Question: I'm trying to simulate some data in R to check my manual calculations of how variance changes in a simple model that involves a sequence of normally-distributed random variables being averaged. However, I find I'm getting results that are not only inconsistent with my manual calculations, but inconsistent with each other. Clearly I'm doing something wrong, but I'm having trouble isolating the problem(s).
Conceptually, the model involves two steps: First, storing a variable, and second, using the stored variable(s) to produce an output. The output is then stored as a new variable, contributing to future outputs, and so on. I assume storage is noisy (i.e., what's stored is a random variable rather than a constant), but that no further noise is added in output production, which simply involves averaging the existing stored variables. Thus, my model involves the following steps, where V_i is the variable stored at step i, and O_i is the ith output:

and so on.
I've tried simulating this in R in two ways: First,
'''
nSamples <- 100000
o1 <- rnorm(nSamples) # First output
o2 <- rowMeans(cbind(rnorm(nSamples, mean=o1),rnorm(nSamples))) # Second output, averaged from first two stored variables.
o3 <- rowMeans(cbind(rnorm(nSamples, mean=o2),rnorm(nSamples, mean=o1),rnorm(nSamples))) # Third output, averaged from first three stored variables.
'''
This gives me
'''
var(o1) # Approximately 1, as per my manual calculations.
var(o2) # Approximately .75, as per my manual calculations.
var(o3) # Approximately .64, where my manual calculations give 19/36 or approximately .528.
'''
Initially, I trusted the code and assumed my calculations were wrong. Then, I tried the following alternative code, which more explicitly follows the steps I used manually:
'''
nSamples <- 100000
initialValue <- 0
v1 <- rnorm(nSamples, initialValue)
o1 <- v1
v2 <- rnorm(nSamples, o1)
o2 <- rowMeans(cbind(v1, v2))
v3 <- rnorm(nSamples, o2)
o3 <- rowMeans(cbind(v1, v2, v3))
'''
This gives me
'''
var(o1) # Approximately 1, as per my calculations.
var(o2) # Approximately 1.25, where my calculations give .75.
var(o3) # Approximately 1.36, where my calculations give approximately .528.
'''
Thus, clearly I have done something wrong in using at least two of these three methods, but I'm having trouble isolating the source of the problems. What is it I'm missing that is leading my code to behave differently than what I'm expecting? And what is the difference between the two code examples that leads the variance to decrease in one and increase in the other?
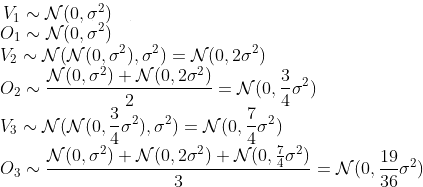
Answer: Your correct calculation is the first one, where you are generating realizations of the normal random variable when averaging, as opposed to using the realizations generated in the previous step.
In fact, the distribution of 'O2' assumes that the two normal random variables being averaged are mutually independent.
In your second calculation, this is not true, as you are averaging 'v1' and 'v2', which are not independent since both depend on 'o1'. This is why you get larger variances in the second case.